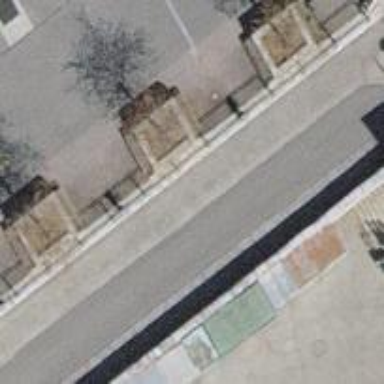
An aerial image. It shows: Brown bench.